Sex: F
Age: 60
Scanner: Avanto
Primary tumour origin: Non-Small Cell Lung Cancer
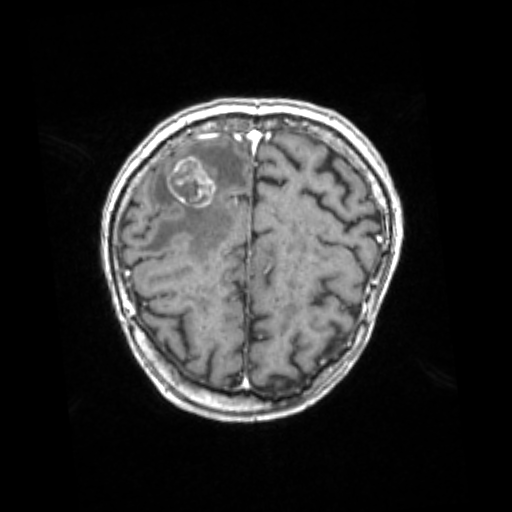
Segmented lesion volume (cc): 8.633
Number of lesion components: 1